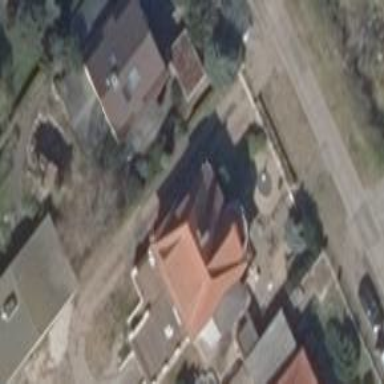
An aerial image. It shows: Detached building with hipped roof shape.